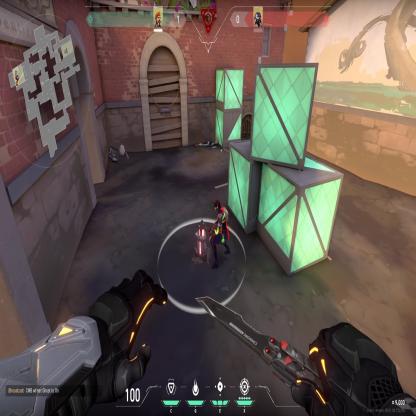
Label: planted spike ; enemy